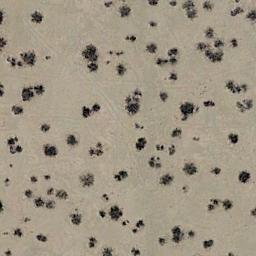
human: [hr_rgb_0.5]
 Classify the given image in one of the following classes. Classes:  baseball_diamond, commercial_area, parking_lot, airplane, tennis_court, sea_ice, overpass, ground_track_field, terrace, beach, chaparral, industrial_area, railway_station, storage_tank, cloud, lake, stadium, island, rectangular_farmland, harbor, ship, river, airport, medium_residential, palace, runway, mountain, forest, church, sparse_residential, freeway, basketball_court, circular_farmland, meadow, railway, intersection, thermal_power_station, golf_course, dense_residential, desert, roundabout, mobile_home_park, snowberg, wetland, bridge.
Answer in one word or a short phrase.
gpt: chaparral